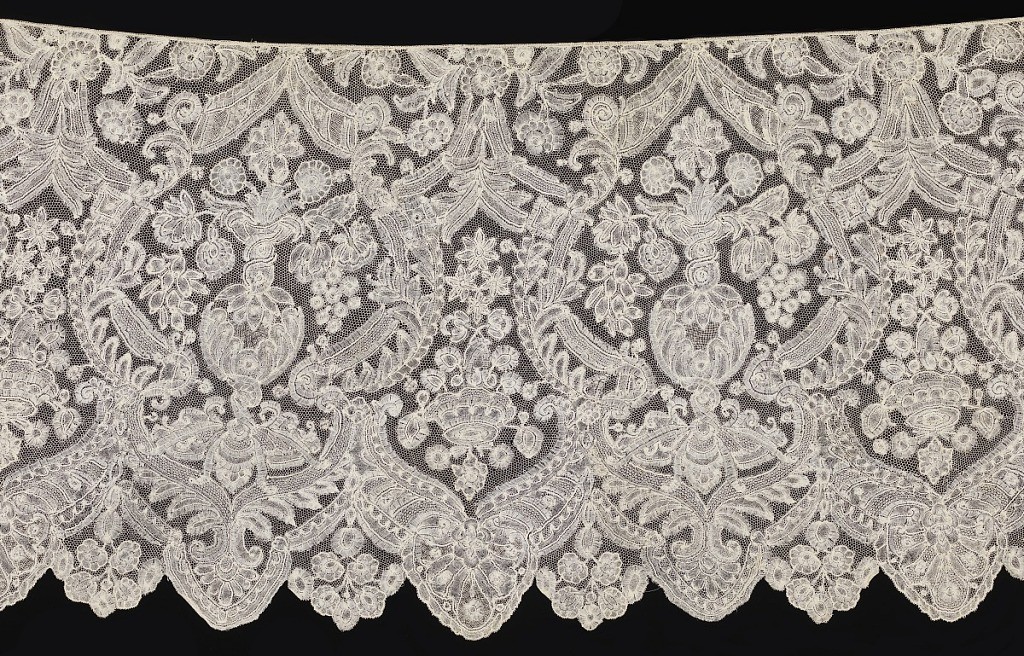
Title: Flounce
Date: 18th century
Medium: linen Technique: bobbin lace, Brussels style
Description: Flounce worked in a design of floral urns framed in foliated bands. with œuil de perdrix (Partridge's eye) and point d'espirt.